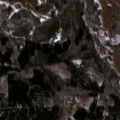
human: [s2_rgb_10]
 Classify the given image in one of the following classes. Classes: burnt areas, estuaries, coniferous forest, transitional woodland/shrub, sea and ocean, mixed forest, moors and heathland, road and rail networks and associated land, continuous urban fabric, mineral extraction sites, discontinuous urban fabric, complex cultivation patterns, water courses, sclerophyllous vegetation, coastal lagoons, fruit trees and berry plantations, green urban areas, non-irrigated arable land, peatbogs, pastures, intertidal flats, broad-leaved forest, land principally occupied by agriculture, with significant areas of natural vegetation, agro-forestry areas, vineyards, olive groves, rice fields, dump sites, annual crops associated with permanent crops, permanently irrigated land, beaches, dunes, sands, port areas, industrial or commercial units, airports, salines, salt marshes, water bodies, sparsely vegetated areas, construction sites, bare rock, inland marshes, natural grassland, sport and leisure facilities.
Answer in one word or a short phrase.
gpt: land principally occupied by agriculture, with significant areas of natural vegetation, broad-leaved forest, mixed forest, transitional woodland/shrub